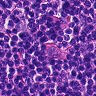
Metastatic tissue present: no